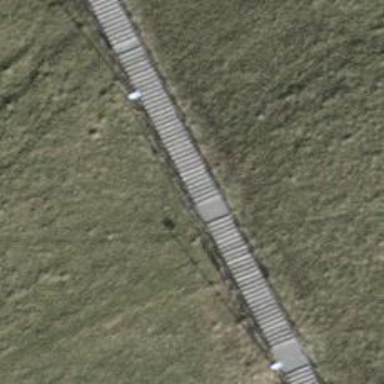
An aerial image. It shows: Road with steps.